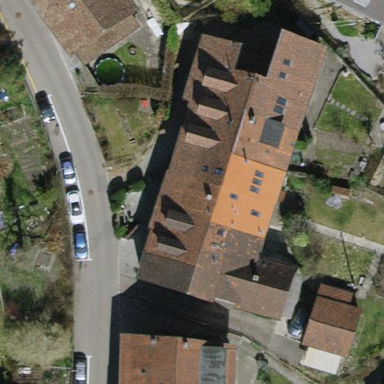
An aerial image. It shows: Building with tiled roof.